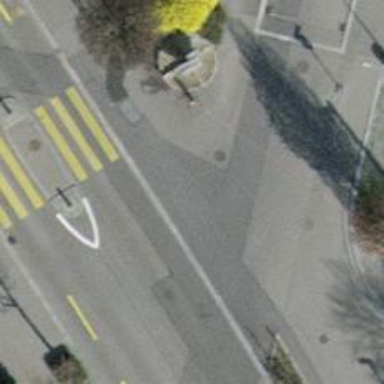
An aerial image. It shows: Unmarked crossing with traffic calming table on the road.